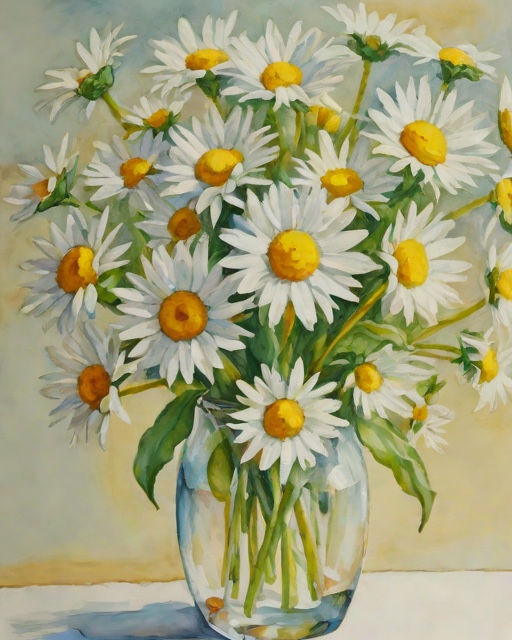
Category: Get Well